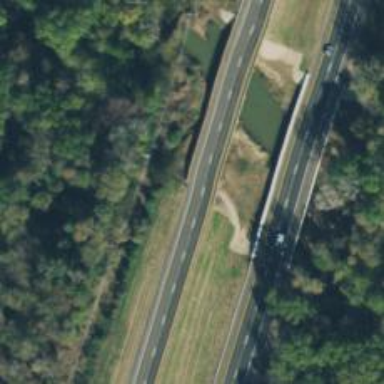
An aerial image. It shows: Expressway bridge with asphalt surface at the trunk highway level.